Если луч света проходит через границу двух сред, то он преломляется. Это явление вам знакомо, оно лежит в основе работы линз. Однако закон преломления света не совсем прост. Если закон отражения был известен уже древним грекам в 5 веке до н.э., то закон преломления был открыт 2000 лет спустя. Этот закон устанавливает связь между углом падения $\alpha$ и углом преломления $\beta$. Напоминаем, что в оптике углы отсчитываются от перпендикуляра (нормали) к поверхности в точке падения луча (см. рис. 1).В данной работе вам необходимо исследовать количественно это явление, получить приближенный закон преломления света, а также изучить условия, при которых круговой цилиндр может считаться тонкой линзой.  Рис. 1
Часть A. Прохождение света через «линзу»
Пусть луч света падает на тонкую линзу с центром $O$ с фокусным расстоянием $F$ параллельно его главной оптической оси на расстоянии $x$ от главной оптической оси. На расстоянии $L$ $(L > F)$ от линзы находится экран, плоскость которого параллельна плоскости линзы. Постройте ход луча после преломления в линзе, укажите точку падения луча на экран. Получите формулу, определяющую координату $x_1$ точки падения луча на экран.
Расположите лазер так, чтобы его луч шел параллельно столу на небольшом расстоянии от его поверхности и мог проходить через боковые стенки чашки Петри. Не забудьте заполнить ее водой полностью. Чашку Петри расположите в центре угломерной шкалы.
Часть B. Закон преломления света Добавьте в чашку Петри маленькую каплю молока, так чтобы вода слегка помутнела. В этом случае луч в чашке станет видимым сверху.Расположите чашку Петри и направляйте луч лазера так, чтобы по угломерной шкале можно было измерять углы $\angle COA = \phi$ и $\angle COB = \gamma $ ($AB$ — видимый в чашке луч). Используйте разграфленный лист для точного направления луча. Рис. 3
Постройте график полученной зависимости. Укажите диапазон значений координаты $x$, при которых полученная вами в теоретической задаче формула является справедливой. Найдите фокусное расстояние линзы в этом диапазоне.
Укажите какой из углов, показанных на рисунке 3, является углом падения $\alpha$, а какой углом преломления $\beta$. Запишите формулу, позволяющую по измеренным углам $\phi$ и $\gamma$ рассчитать угол преломления $\beta$.
Смещая луч лазера (но не меняя его направления), измерьте зависимость угла преломления от угла падения $\beta(\alpha)$. Постройте график полученной зависимости.
Укажите при каких углах падения $\alpha$ угол преломления $\beta$ оказывается прямо пропорциональным углу падения $\alpha$. Для этого диапазона найдите отношение ${\alpha}/{\beta}$, которое называется показателем преломления воды.
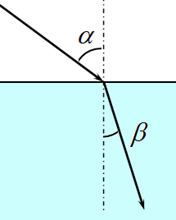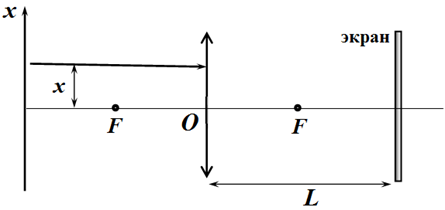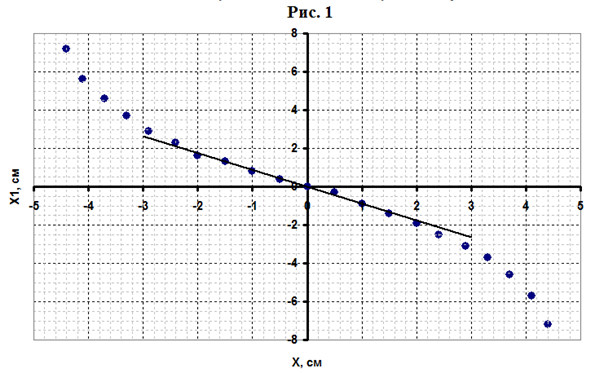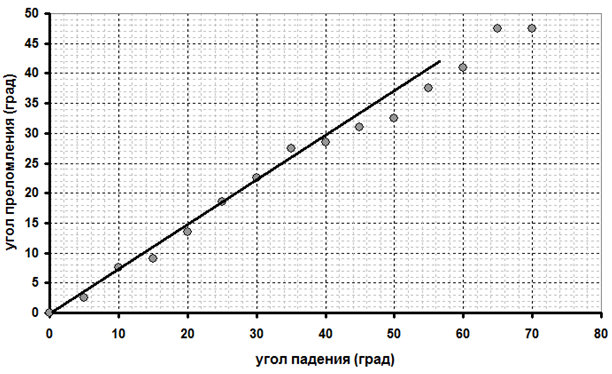
Пусть луч света падает на тонкую линзу с центром $O$ с фокусным расстоянием $F$ параллельно его главной оптической оси на расстоянии $x$ от главной оптической оси. На расстоянии $L$ $(L > F)$ от линзы находится экран, плоскость которого параллельна плоскости линзы. Постройте ход луча после преломления в линзе, укажите точку падения луча на экран. Получите формулу, определяющую координату $x_1$ точки падения луча на экран.

Рис. 2
Решение: На рисунке показан ход луча после преломления в тонкой линзе. Из подобия треугольников следует соотношение между координатой точки падения луча и координатой луча на экране\begin{equation}- \frac{x_1}{L-F} = \frac{x}{F}\tag{1}\end{equation}Из этого отношения следует искомая зависимость
Ответ: \begin{equation}x_1 = - \frac{L-F}{F}x\tag{2}\end{equation}

Расположите лазер так, чтобы его луч шел параллельно столу на небольшом расстоянии от его поверхности и мог проходить через боковые стенки чашки Петри. Не забудьте заполнить ее водой полностью. Чашку Петри расположите в центре угломерной шкалы. Будем считать, что чашка является тонкой линзой, плоскость которой проходит через центр чашки. Экран расположите за линзой так, чтобы луч, прошедший через чашку попадал на него (как показано на рисунке в Теоретической задаче). Проведите измерения зависимости координаты $x_1$ точки падения луча на экран от расстояния $x$. Расстояние $L$ выберите самостоятельно. Не забудьте указать его в своей работе. При измерениях следите, чтобы при смещении лазера направление его луча не изменялось. Используйте разграфленный лист для точного направления луча.

 Результаты измерений зависимости координаты светового пятна на экране $x_1$ от координаты точки падения луча на «линзу» приведены в таблице ниже. На рис. 1 показан график полученной зависимости. Измерения проведены при $L=13.5~см$.

Ответ:

$X, ~см$$X_1,~ см$$X, ~см$$X_1, ~см$00000.5-0.3-0.50.41-0.9-10.81.5-1.4-1.51.32-1.9-21.62.4-2.5-2.42.32.9-3.1-2.92.93.3-3.7-3.33.73.7-4.6-3.74.64.1-5.7-4.15.64.4-7.2-4.47.2
Решение: Результаты измерений зависимости координаты светового пятна на экране $x_1$ от координаты точки падения луча на «линзу» приведены в таблице ниже. На рис. 1 показан график полученной зависимости. Измерения проведены при $L=13.5~см$. | $X, ~см$ | $X_1,~ см$ | $X, ~см$ | $X_1, ~см$ | | --- | --- | --- | --- | | 0 | 0 | 0 | 0 | | 0.5 | -0.3 | -0.5 | 0.4 | | 1 | -0.9 | -1 | 0.8 | | 1.5 | -1.4 | -1.5 | 1.3 | | 2 | -1.9 | -2 | 1.6 | | 2.4 | -2.5 | -2.4 | 2.3 | | 2.9 | -3.1 | -2.9 | 2.9 | | 3.3 | -3.7 | -3.3 | 3.7 | | 3.7 | -4.6 | -3.7 | 4.6 | | 4.1 | -5.7 | -4.1 | 5.6 | | 4.4 | -7.2 | -4.4 | 7.2 |
Ответ: | $X, ~см$ | $X_1,~ см$ | $X, ~см$ | $X_1, ~см$ | | --- | --- | --- | --- | | 0 | 0 | 0 | 0 | | 0.5 | -0.3 | -0.5 | 0.4 | | 1 | -0.9 | -1 | 0.8 | | 1.5 | -1.4 | -1.5 | 1.3 | | 2 | -1.9 | -2 | 1.6 | | 2.4 | -2.5 | -2.4 | 2.3 | | 2.9 | -3.1 | -2.9 | 2.9 | | 3.3 | -3.7 | -3.3 | 3.7 | | 3.7 | -4.6 | -3.7 | 4.6 | | 4.1 | -5.7 | -4.1 | 5.6 | | 4.4 | -7.2 | -4.4 | 7.2 | Ответ: $X, ~см$$X_1,~ см$$X, ~см$$X_1, ~см$00000.5-0.3-0.50.41-0.9-10.81.5-1.4-1.51.32-1.9-21.62.4-2.5-2.42.32.9-3.1-2.92.93.3-3.7-3.33.73.7-4.6-3.74.64.1-5.7-4.15.64.4-7.2-4.47.2

Постройте график полученной зависимости. Укажите диапазон значений координаты $x$, при которых полученная вами в теоретической задаче формула является справедливой. Найдите фокусное расстояние линзы в этом диапазоне.
Ответ: Полученная зависимость не является линейной, как предсказывает формула $(2)$. Однако в диапазоне $x =\pm 2 ~см$ ее можно считать линейной. По графику находим коэффициент наклона $k\approx 0.87 $ этой прямой. Из формулы $(2)$ следует, что \begin{equation}|k| = \frac{L-F}{F}\implies F= \frac{L}{|k|+1}\approx 7.2~см\tag{3}\end{equation}

Укажите какой из углов, показанных на рисунке 3, является углом падения $\alpha$, а какой углом преломления $\beta$.   Запишите формулу, позволяющую по измеренным углам $\phi$ и $\gamma$ рассчитать угол преломления $\beta$.
Ответ: Очевидно, что углом падения является угол $\alpha=\angle COA = \phi$, а углом преломления $\angle OAB$ .Так как треугольник $OAB$ является равнобедренным, то угол преломления может быть рассчитан по формуле\begin{equation}\beta=\frac{180^\circ -(\gamma -\alpha)}{2}\tag{4}\end{equation}

Смещая луч лазера (но не меняя его направления), измерьте зависимость угла преломления от угла падения $\beta(\alpha)$. Постройте график полученной зависимости.
Решение: Результаты измерений зависимости угла выхода луча $\gamma = \angle COB$ от угла падения $\alpha = \angle COA$ представлены в таблице ниже, там же приведены значения рассчитанных по формуле $(4)$ углов преломления $\beta$. На рис. 2 показан график зависимости угла преломления $\beta$ от угла падения $\alpha$. | $\beta^\circ$ | 0 | 2.5 | 7.5 | 9 | 13.5 | 18.5 | 22.5 | 27.5 | 28.5 | 31 | 32.5 | 37.5 | 41 | 47.5 | 47.5 | | --- | --- | --- | --- | --- | --- | --- | --- | --- | --- | --- | --- | --- | --- | --- | --- | | $\gamma^\circ$ | 180 | 180 | 175 | 177 | 173 | 168 | 165 | 160 | 163 | 163 | 165 | 160 | 158 | 150 | 155 | | $\alpha^\circ$ | 0 | 5 | 10 | 15 | 20 | 25 | 30 | 35 | 40 | 45 | 50 | 55 | 60 | 65 | 70 |
Ответ: | $\beta^\circ$ | 0 | 2.5 | 7.5 | 9 | 13.5 | 18.5 | 22.5 | 27.5 | 28.5 | 31 | 32.5 | 37.5 | 41 | 47.5 | 47.5 | | --- | --- | --- | --- | --- | --- | --- | --- | --- | --- | --- | --- | --- | --- | --- | --- | | $\gamma^\circ$ | 180 | 180 | 175 | 177 | 173 | 168 | 165 | 160 | 163 | 163 | 165 | 160 | 158 | 150 | 155 | | $\alpha^\circ$ | 0 | 5 | 10 | 15 | 20 | 25 | 30 | 35 | 40 | 45 | 50 | 55 | 60 | 65 | 70 | Ответ: $\beta^\circ$02.57.5913.518.522.527.528.53132.537.54147.547.5$\gamma^\circ$180180175177173168165160163163165160158150155$\alpha^\circ$0510152025303540455055606570

Укажите при каких углах падения $\alpha$ угол  преломления $\beta$ оказывается прямо пропорциональным углу падения $\alpha$. Для этого диапазона найдите отношение ${\alpha}/{\beta}$, которое называется показателем преломления воды.
Ответ: Видно что прямо пропорциональная зависимость между указанными углами наблюдается до углов меньших $30^\circ$. Рассчитанный в этом диапазоне (по углу наклона графика) показатель преломления воды оказывается равным $n=1.34$ .
Темы:
E, Оптика, Геометрическая оптика, Преломление, IEPhO, Формула тонкой линзы